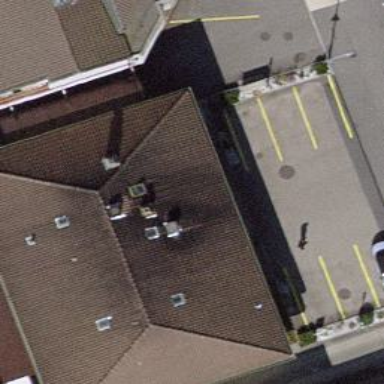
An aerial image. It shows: Cafe.